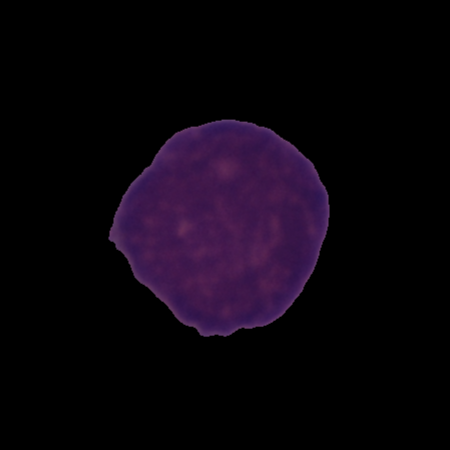
Label: cancer